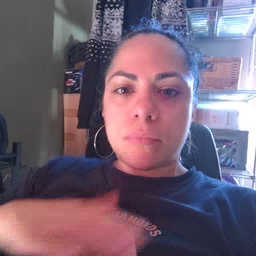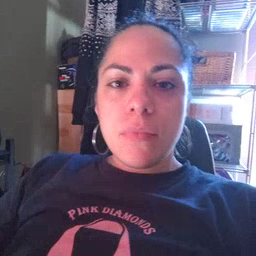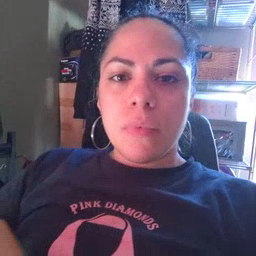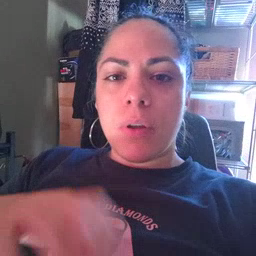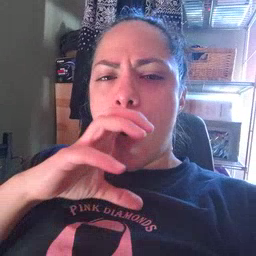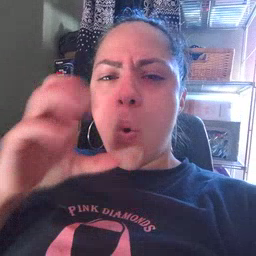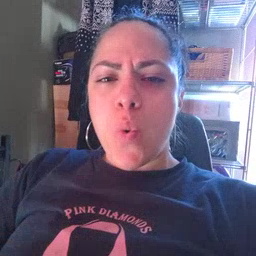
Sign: old